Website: macys
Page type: customer-info-address
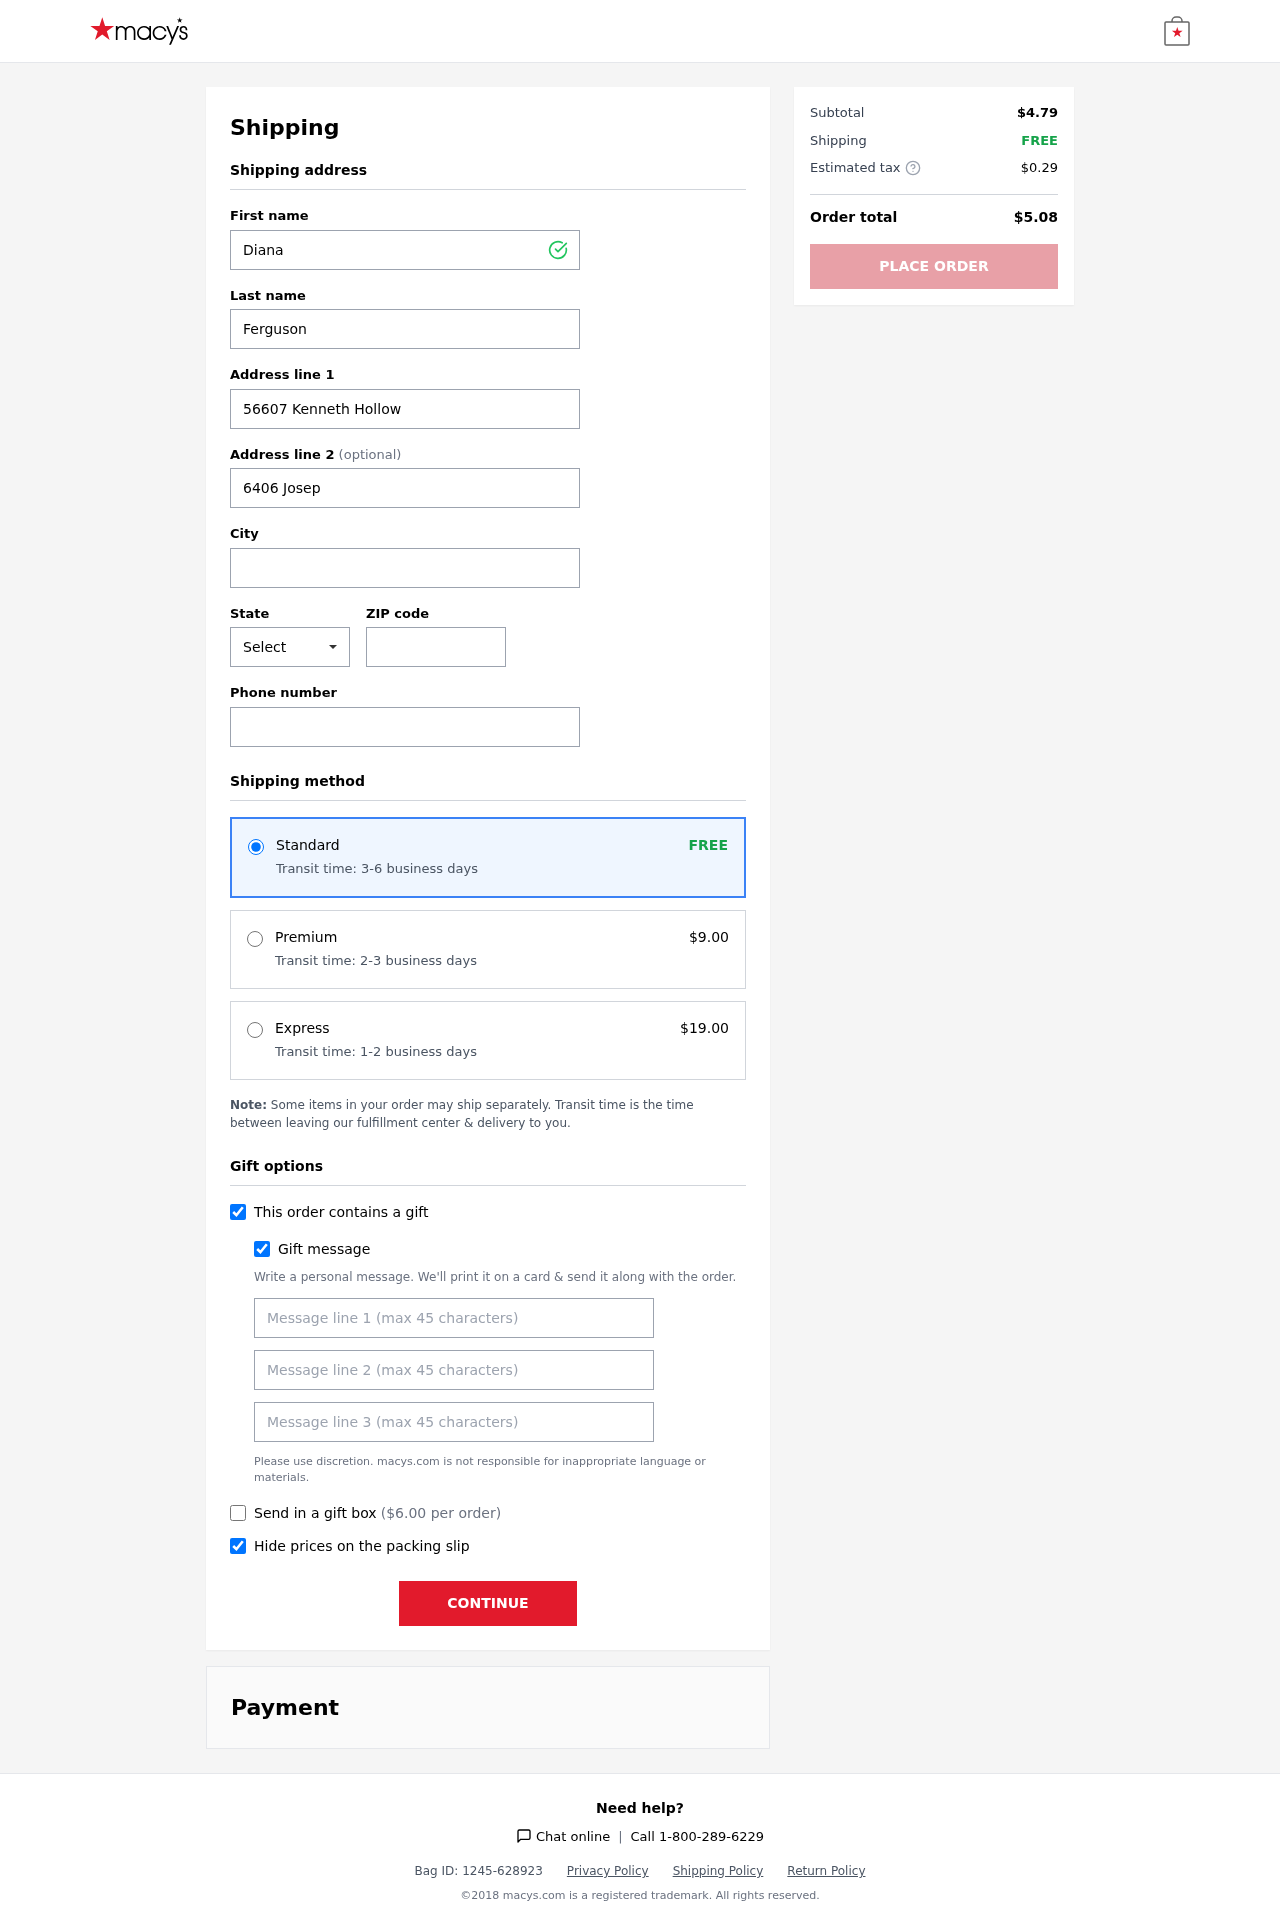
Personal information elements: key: PII_CITY
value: Cochranmouth
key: PII_FIRSTNAME
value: Diana
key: PII_GIFT_MESSAGE
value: Hey Emily! I thought this would be perfect for your morning smoothies—something smooth and delicious to brighten your day. Can’t wait to see you soon!  Diana
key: PII_LASTNAME
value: Ferguson
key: PII_PHONE
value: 8172187204
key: PII_POSTCODE
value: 34035
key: PII_STATE_ABBR
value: OK
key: PII_STREET
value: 56607 Kenneth Hollow
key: PII_STREET2
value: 6406 Joseph Turnpike Suite 468
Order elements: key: ORDER_SHIPPING_STANDARD
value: FREE
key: ORDER_SHIPPING_STANDARD_TIME
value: Transit time: 3-6 business days
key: ORDER_SHIPPING_PREMIUM
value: $9.00
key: ORDER_SHIPPING_PREMIUM_TIME
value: Transit time: 2-3 business days
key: ORDER_SHIPPING_EXPRESS
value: $19.00
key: ORDER_SHIPPING_EXPRESS_TIME
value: Transit time: 1-2 business days
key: ORDER_GIFT_BOX_FEE
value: $6.00
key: ORDER_SUBTOTAL
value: $4.79
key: ORDER_SHIPPING_COST
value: FREE
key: ORDER_TAX
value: $0.29
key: ORDER_TOTAL
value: $5.08